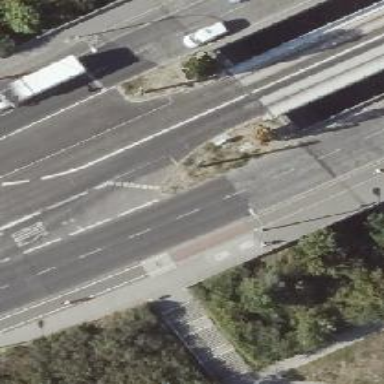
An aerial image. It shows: Cycleway.